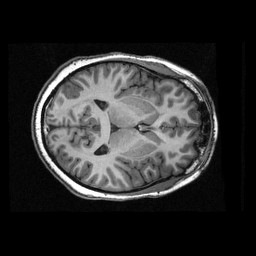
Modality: T1w
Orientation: axial
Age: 10
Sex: male
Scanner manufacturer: siemens
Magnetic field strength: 3 T
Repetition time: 2.3 s
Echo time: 0.00336 s